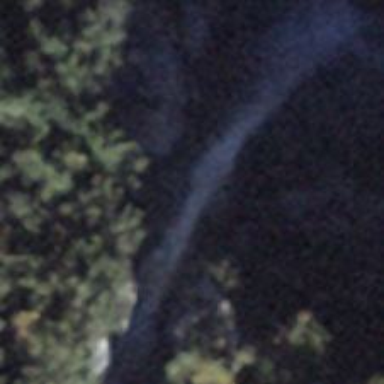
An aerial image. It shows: Beautiful waterfall in nature.